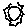
Label: sun